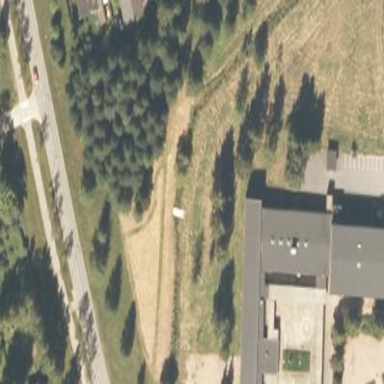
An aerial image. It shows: School building.